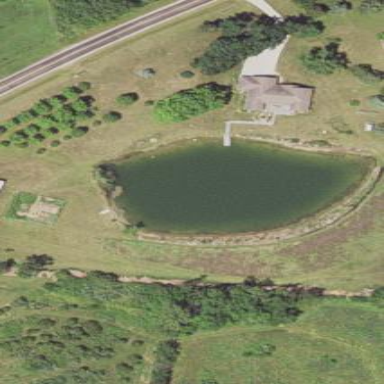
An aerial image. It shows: Pond with natural water.